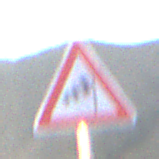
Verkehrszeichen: SeitenwindVonRechts
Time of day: SunriseSunset
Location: Outdoor (Nature)
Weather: Clear
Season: NotSpecified
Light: Natural